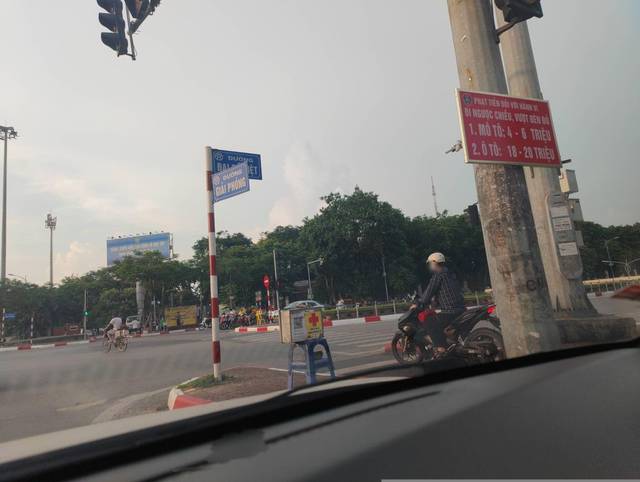
Region: Vietnam
Coordinates: 21.008, 105.842